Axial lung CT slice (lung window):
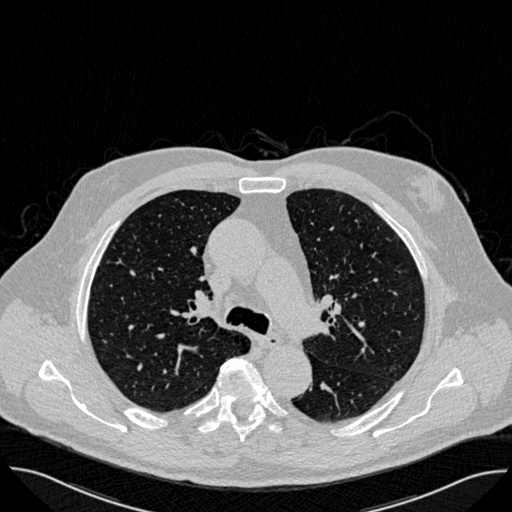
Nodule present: no